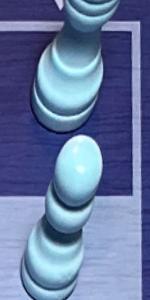
Label: Pawn_White